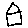
Label: house